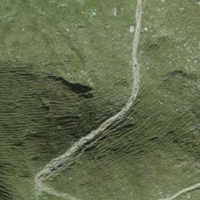
EUNIS habitat code: 26
Species observed at this site:
Gentiana bavarica
Bartsia alpina